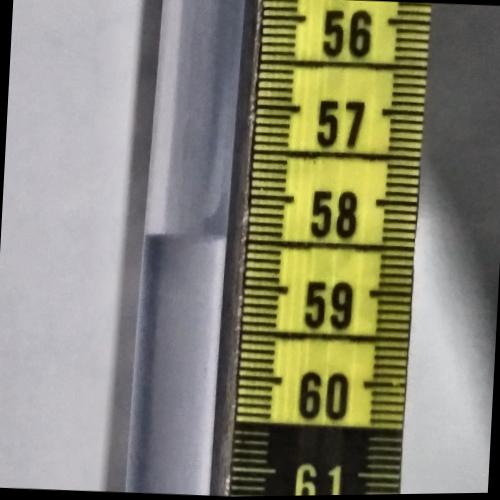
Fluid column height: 58.5 cm